Question: I would like to know what the rule of thumb is regarding sub tables in a relational DB?
For example.
In the picture below i have replaced a few fields with sub-tables, because there can me multiple, but limited, instances of each
Is this overkill or the preferred way of DB design?
1. Meet all the requirements of the first normal form.
2. Remove subsets of data that apply to multiple rows of a table and place them in separate tables.
3. Create relationships between these new tables and their predecessors through the use of foreign keys.

P.S. I know a uuid is not a INT and will change it.
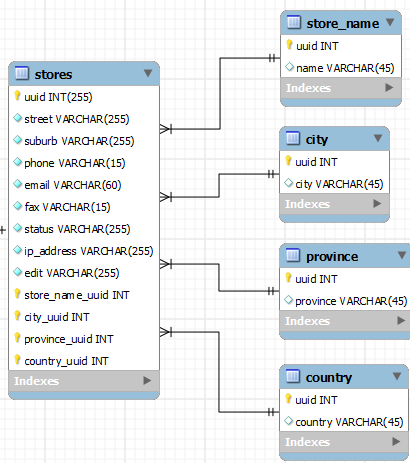
Answer: If there will be more than one instance of the same data in the same table, there should be a relationship formed. Duplicate data is difficult to manage and you leave a lot of room for bugs.
As long as you don't have 2 references of the same data in one table, you're safe.
> Database normalization is the process of organizing the fields and tables of a relational database to minimize redundancy.
See: <URL>
You're on the right track.